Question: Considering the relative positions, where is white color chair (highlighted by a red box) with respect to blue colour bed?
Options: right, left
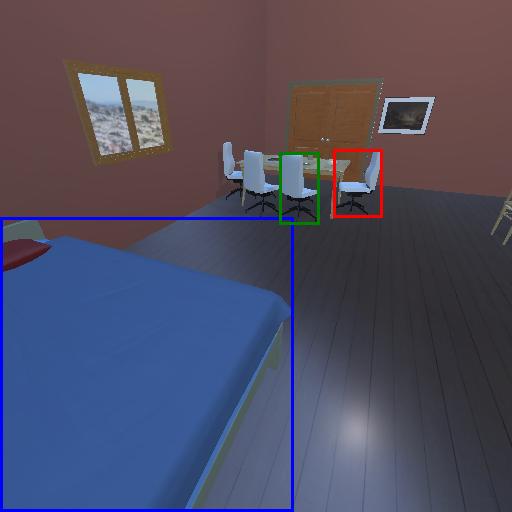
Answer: right